Field crop: tomato
Growth stage: 1
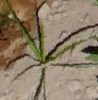
Species: cyperus